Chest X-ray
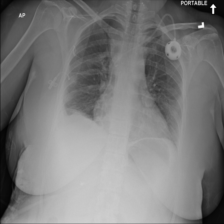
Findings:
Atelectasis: positive
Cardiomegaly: negative
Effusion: positive
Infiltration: negative
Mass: negative
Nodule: negative
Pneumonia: negative
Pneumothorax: positive
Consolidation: negative
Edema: negative
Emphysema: negative
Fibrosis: negative
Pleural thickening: negative
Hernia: negative